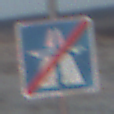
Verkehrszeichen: EndeAutbahn
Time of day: SunriseSunset
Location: Outdoor (Beach)
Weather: PartlyCloudy
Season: NotSpecified
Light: Natural